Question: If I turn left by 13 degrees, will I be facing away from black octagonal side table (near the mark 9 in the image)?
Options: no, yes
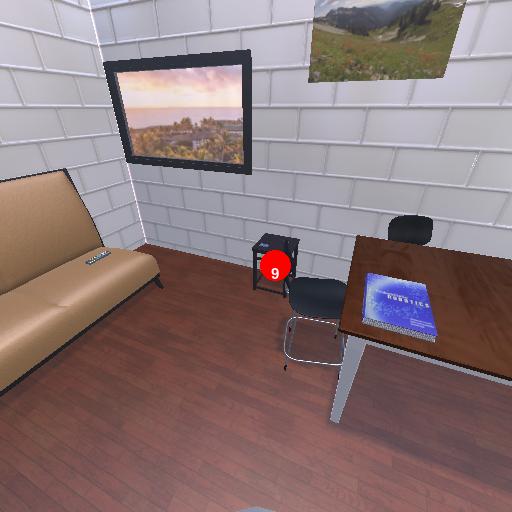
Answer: no